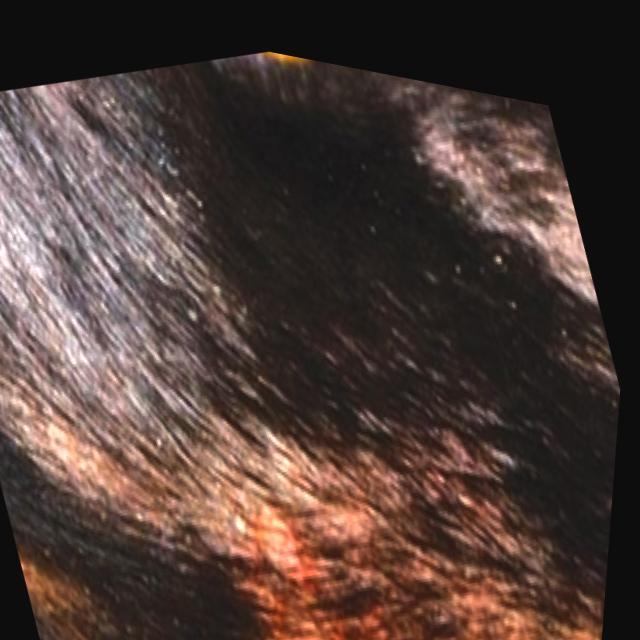
Canine hypersensitivity reaction — allergic skin response with urticaria, erythema, pruritus, and angioedema. May be food, environmental, or flea allergy related.